Question: I would like to have text within a table cell to be positioned a little bit higher, near the top. Please take a look at the provided screenshot. You can see in the TD below Column 1 how I want it to look like:

<URL>
HTML:
'''
<table class="table_text">
<tbody>
<tr>
<td colspan="4">
<center>
<b>Title</b>
</center>
</td>
</tr>
<tr>
<td>
<center>
<b>Column1</b>
</center>
</td>
<td>
<center>
<b>Column2</b>
</center>
</td>
<td>
<center>
<b>Column3</b>
</center>
</td>
<td>
<center>
<b>Column4</b>
</center>
</td>
</tr>
<tr>
<td>
<span class="td_content yellow_marked">Cell content here</span>
</td>
<td>
<span class="td_content yellow_marked">Cell content here</span>
</td>
<td>lirum</td>
<td>larum</td>
</tr>
</tbody>
</table>
'''
CSS:
'''
.td_content
{
}
.yellow_marked
{
background-color: yellow;
}
table
{
border: 1px solid black;
}
td
{
border: 1px solid;
}
'''
I'm new to HTML and CSS... and a little bit shocked how complicated some simple styling can be.
My first guess was text alignment within a cell... vertical-align? Didn't work.
Then I tried to use an element with absolute positioning within an element with relative positioning. It did work ... almost ... but the text did flow out of the cell.
I would be very grateful if you could show me the right direction to solve this (easy?) task.
I want to keep the yellow bar in the same position, but I want to move the text within the bar upward.
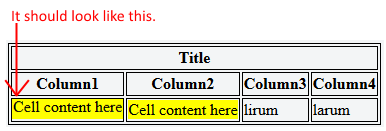
Answer: It seems from comments that you want to keep the yellow bar in the same position, but you want to move the text in it upward. That is not hard, but it does involve adding extra markup; otherwise it's impossible to separate the text from the background in that way. So, here you go.
'''
.yellow_marked {
background-color: yellow;
}
table {
border: 1px solid black;
}
td, th {
border: 1px solid;
}
/* added css */
caption {
font-weight: bold
}
.yellow_marked>span {
position: relative;
top: -2px;
}
'''
'''
<table class="table_text">
<caption>
Title
</caption>
<tbody>
<tr>
<th>
Column1
</th>
<th>
Column2
</th>
<th>
Column3
</th>
<th>
Column4
</th>
</tr>
<tr>
<td>
<span class="td_content yellow_marked"><span>Cell content here</span></span>
</td>
<td>
<span class="td_content yellow_marked">Cell content here</span>
</td>
<td>lirum</td>
<td>larum</td>
</tr>
</tbody>
</table>
'''
Also, I'm sorry for changing your HTML, but you were using non-semantic markup for the title and the column headers, not to mention obsolete and unnecessary elements; couldn't bear to leave those in.
If you want, you can use the new CSS with the old HTML though.